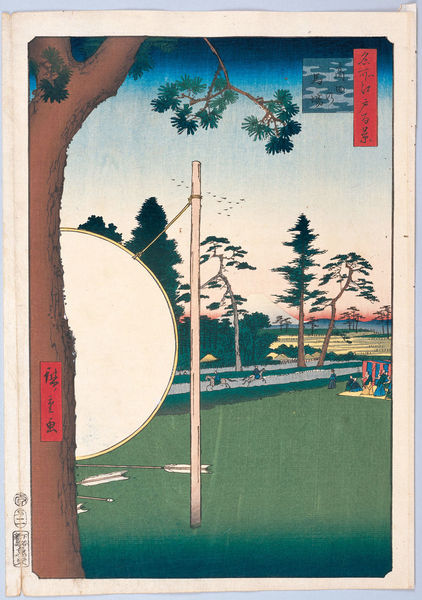
Titel: 100 berühmte Ansichten von Edo
Künstler: Utagawa Hiroshige
Schlagwörter: baum, berg, blau, gemälde, himmel, bäume, frauen, grün, landschaft, menschen, braun, männer, straße, rasen, rot, weg, wiese, ast, feld, felder, horizont, stamm, vögel, musik, theater, kreis, pferde, reiter, stock, garten, reiten, holzschnitt, japan, schrift, stab, fahne, sonnenuntergang, picknick, japanisch, schriftzeichen, buch, vulkan, asien, holzstich, seite, illustration, asiatisch, stempel, trommel, china, kiefer, bahn, zeder, stange, pfeile, ansichten, gong, phahl, edo, turnier, zielscheibe, hiroshige, hymalaia, hiroshoge, hiroshiga